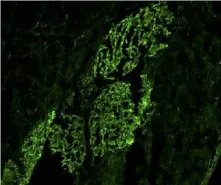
Renal biopsy findings showing a THSD7A-associated MN Renal histology specimens and baseline tumor tissue. (D) Immunofluorescence of subepithelial IgG1 deposition. (Original magnification, 200x).
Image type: pathology (immunostaining)